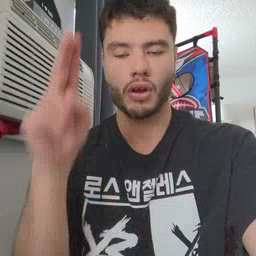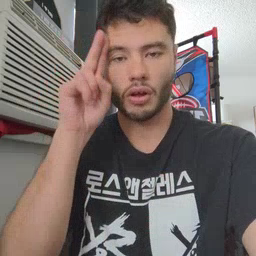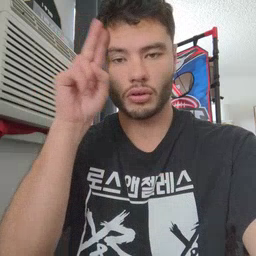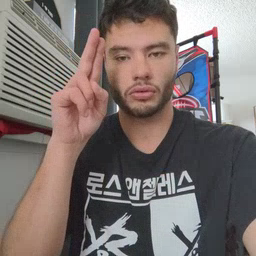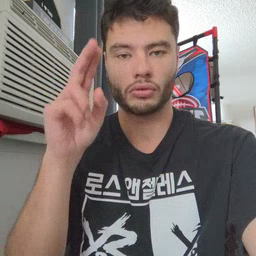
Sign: uncle